The plot is a Hilbert-envelope spectrum of a rotating bearing's acceleration signal, annotated with the bearing's characteristic defect frequencies. What is the most likely bearing condition (normal, inner_race, outer_race, ball)?
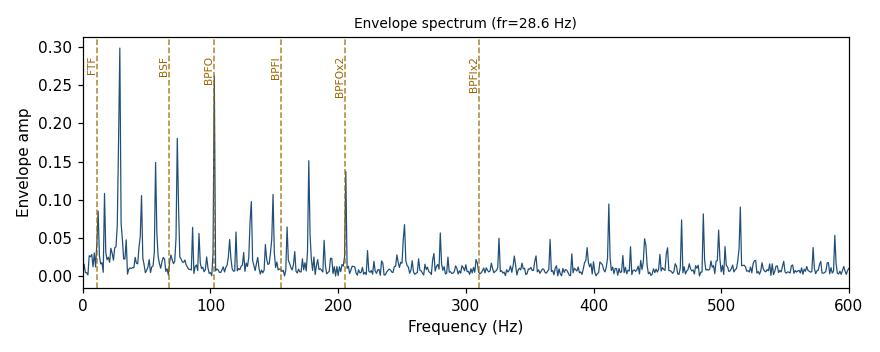
Answer: outer_race